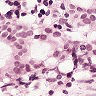
Metastatic tissue present: yes